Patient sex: F
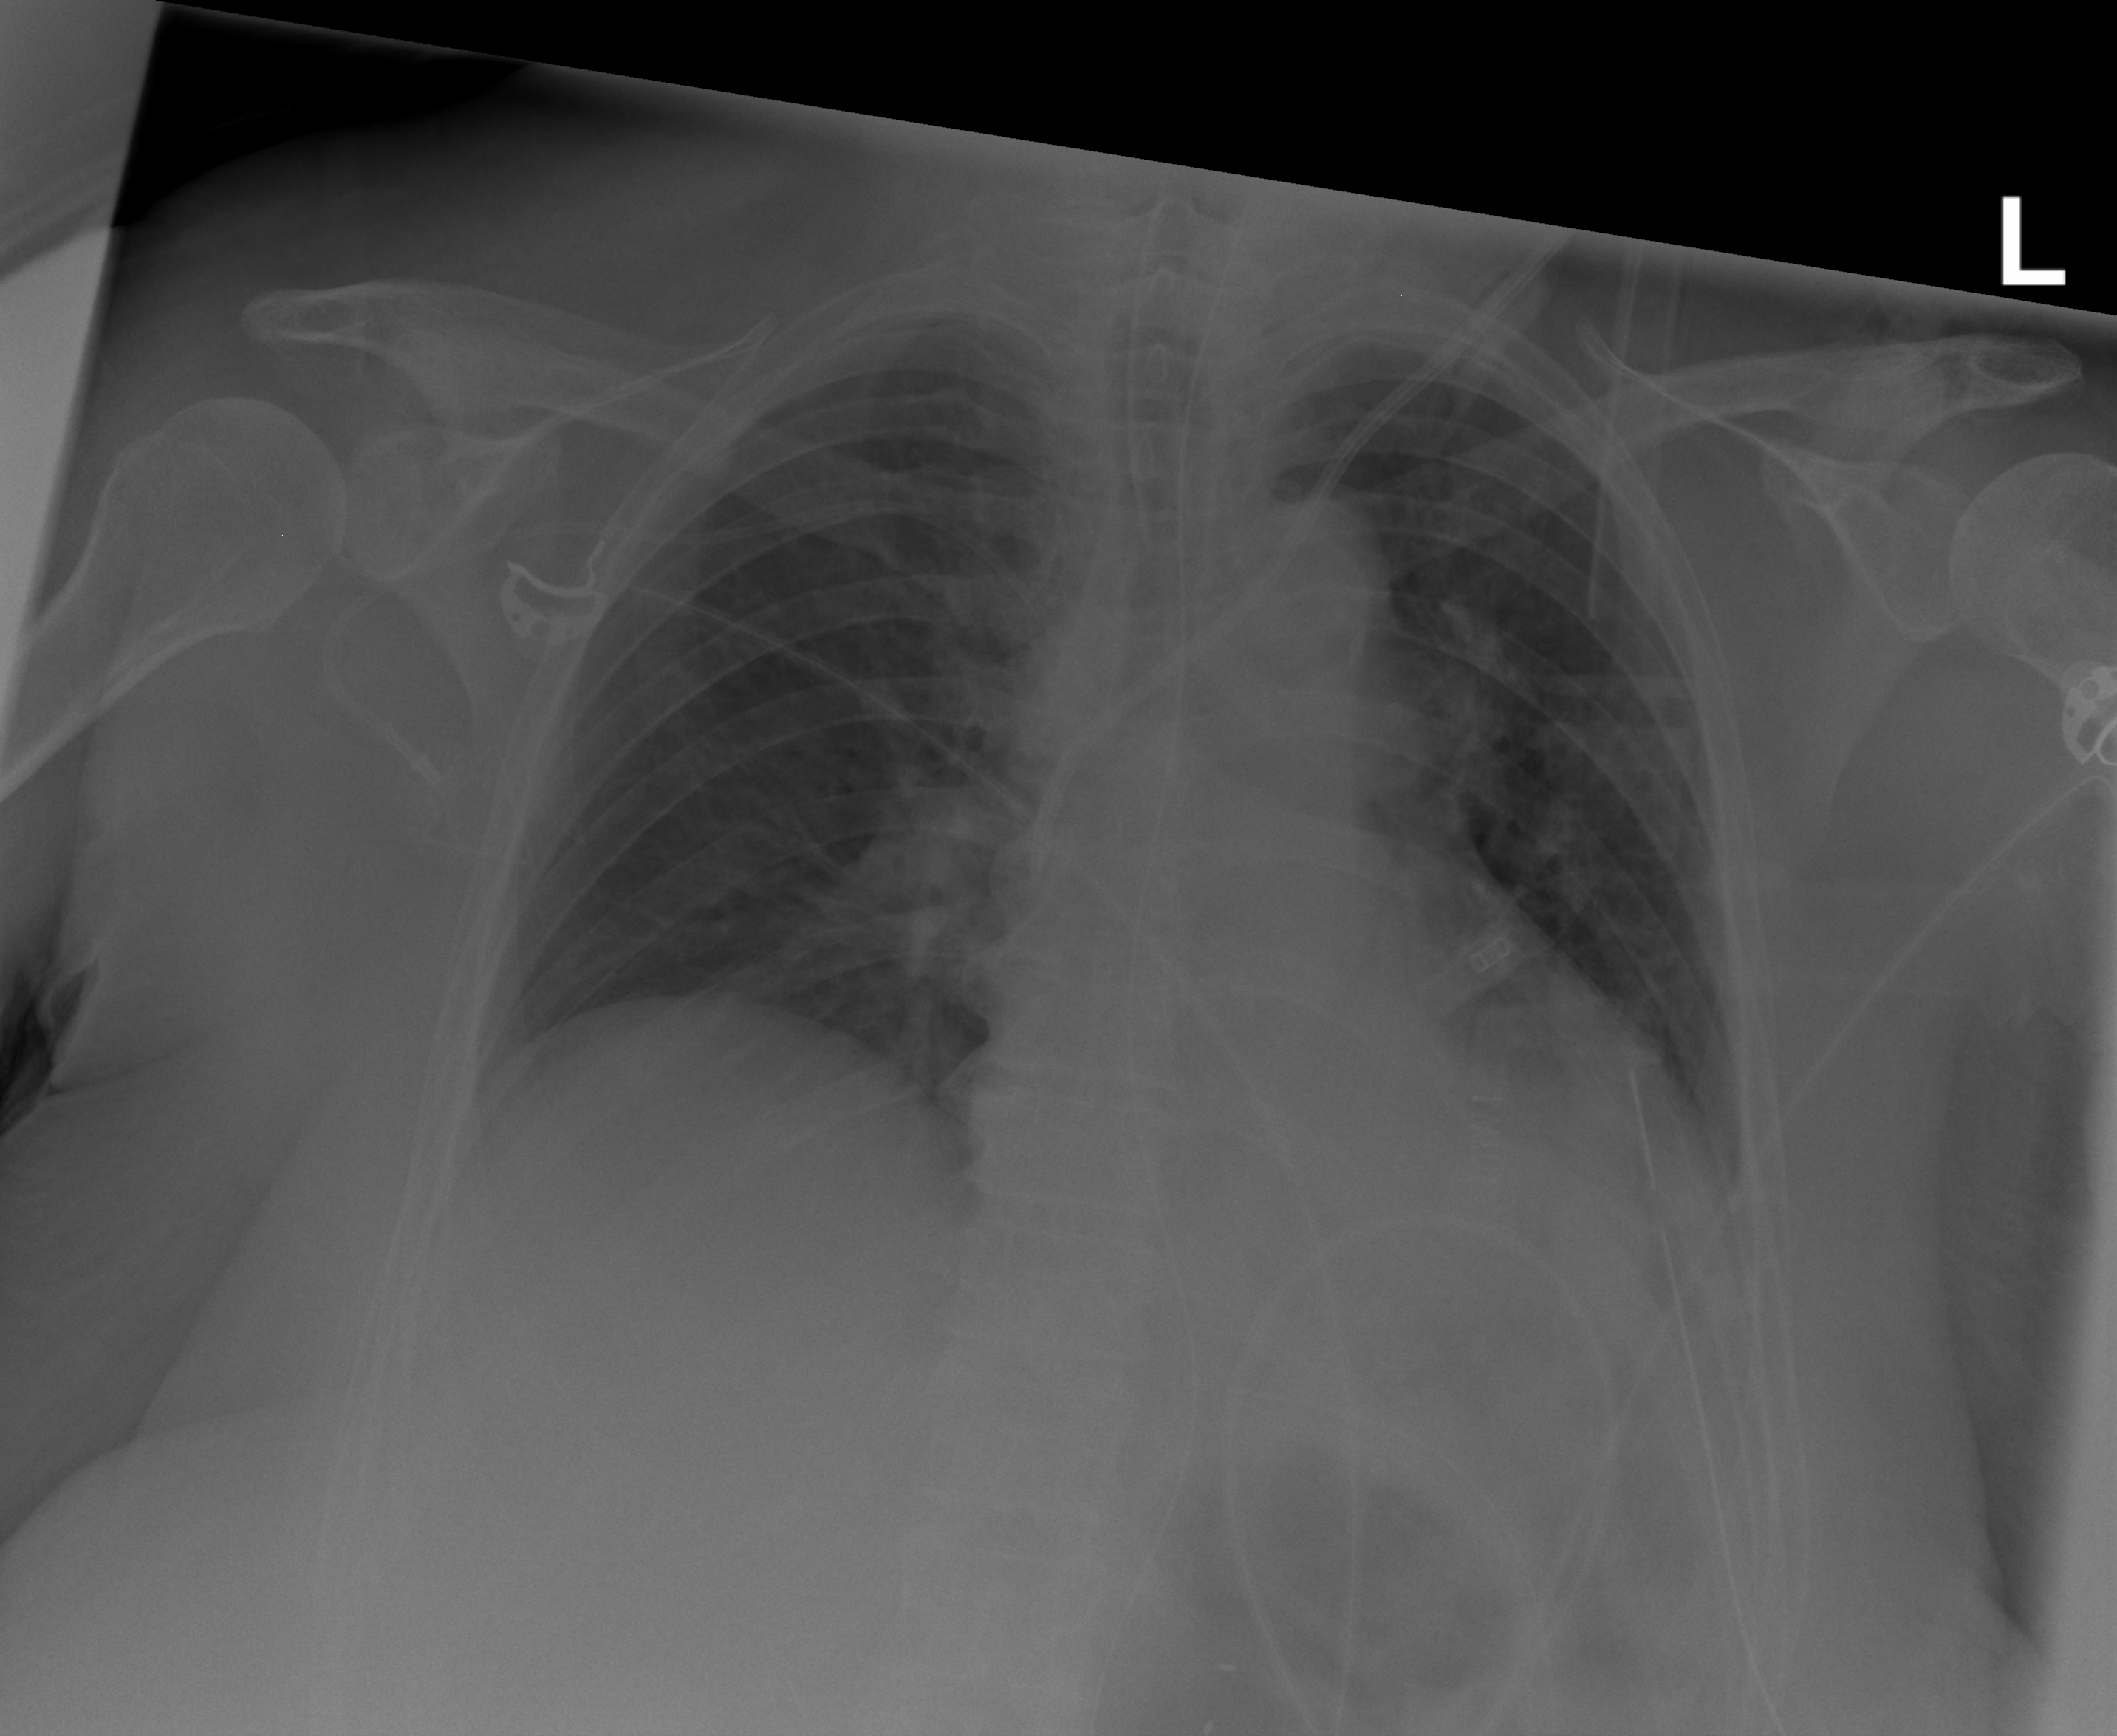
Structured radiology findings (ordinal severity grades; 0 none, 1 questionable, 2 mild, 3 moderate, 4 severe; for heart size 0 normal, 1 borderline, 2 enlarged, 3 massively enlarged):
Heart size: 1
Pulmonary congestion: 0
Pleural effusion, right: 0
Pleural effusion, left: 2
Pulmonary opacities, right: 2
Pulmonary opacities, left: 0
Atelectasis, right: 0
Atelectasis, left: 0